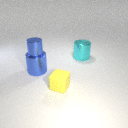
small yellow rubber cube to the right of large blue metal cylinder